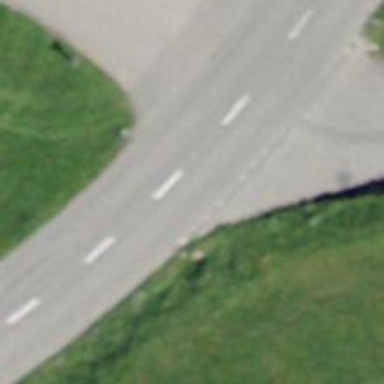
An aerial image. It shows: Asphalt road classified as primary highway.